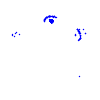
Particle: kaon